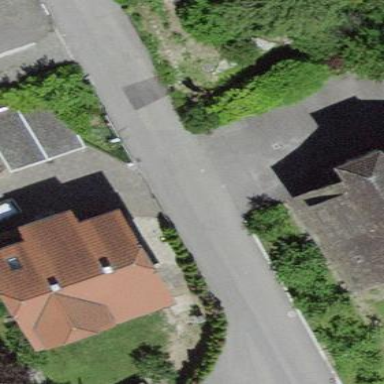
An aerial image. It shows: Residential building.